Interaction volume radius: 5 \u00c5
Interaction volume height: 20 \u00c5
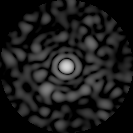
Disorder parameter: 0.8724